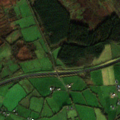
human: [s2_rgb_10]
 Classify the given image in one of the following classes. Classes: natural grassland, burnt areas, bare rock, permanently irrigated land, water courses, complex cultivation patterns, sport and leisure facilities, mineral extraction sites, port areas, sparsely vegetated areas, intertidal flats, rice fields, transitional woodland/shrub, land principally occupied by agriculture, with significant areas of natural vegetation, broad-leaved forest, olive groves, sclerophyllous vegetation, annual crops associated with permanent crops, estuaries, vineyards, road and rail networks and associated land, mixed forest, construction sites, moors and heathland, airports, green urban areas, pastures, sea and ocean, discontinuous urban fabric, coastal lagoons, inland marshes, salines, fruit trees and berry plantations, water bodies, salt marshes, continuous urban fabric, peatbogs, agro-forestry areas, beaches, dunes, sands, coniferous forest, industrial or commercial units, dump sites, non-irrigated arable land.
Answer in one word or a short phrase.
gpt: pastures, transitional woodland/shrub, peatbogs